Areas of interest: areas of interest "Home Appliance and Electronics Store"
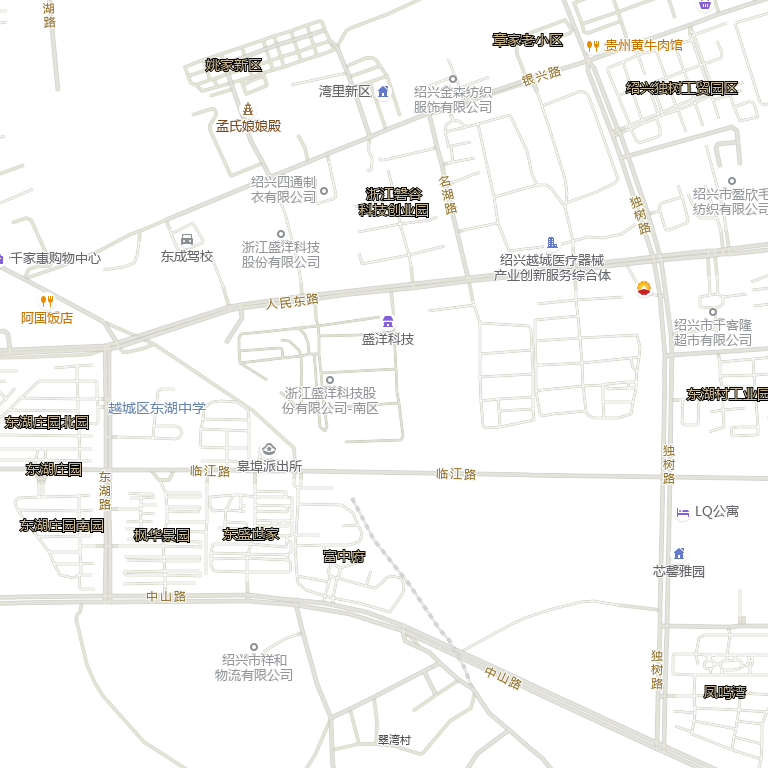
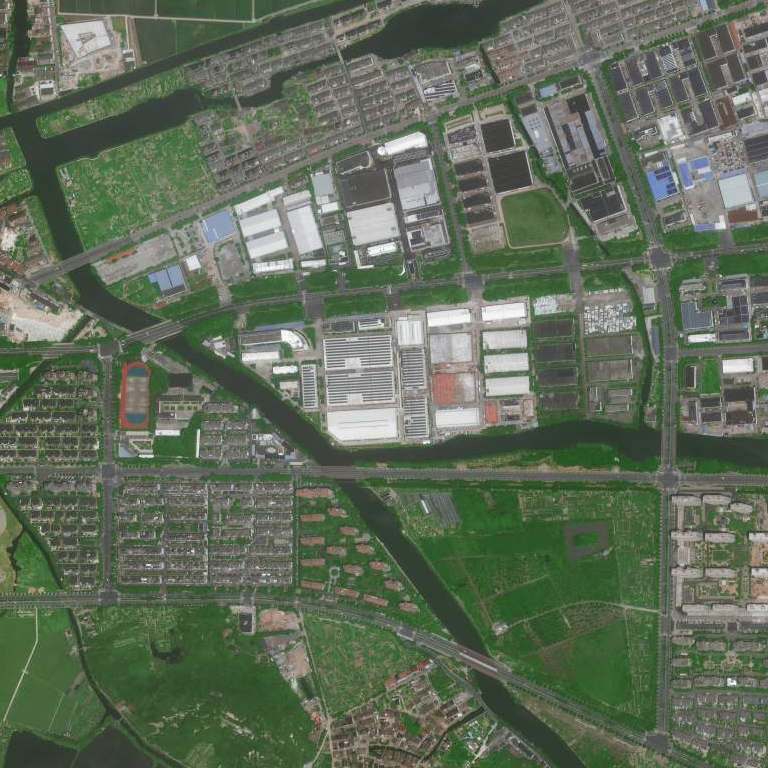